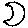
Label: moon